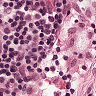
Metastatic tissue present: no